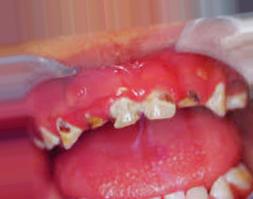
Condition: Caries